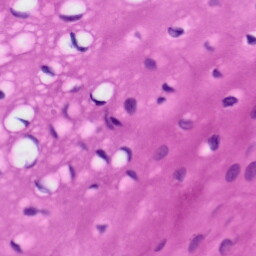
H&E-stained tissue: Tonsil